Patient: sex F, age 63
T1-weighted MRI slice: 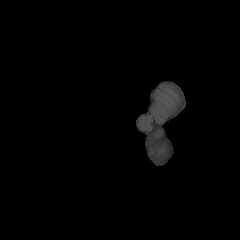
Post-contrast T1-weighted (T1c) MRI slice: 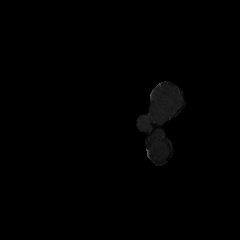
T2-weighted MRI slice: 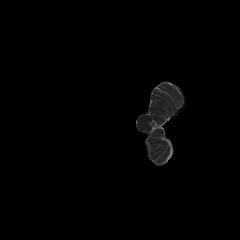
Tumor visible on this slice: no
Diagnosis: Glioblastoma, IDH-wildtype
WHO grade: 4